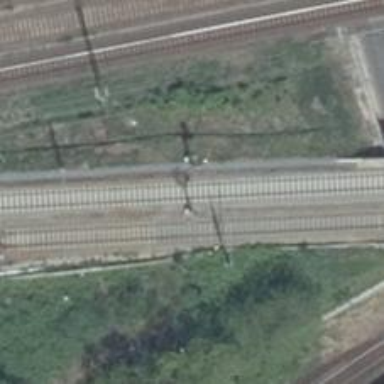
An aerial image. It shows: Railway signal.